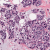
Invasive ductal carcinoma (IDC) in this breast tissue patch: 0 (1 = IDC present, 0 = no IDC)